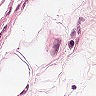
Metastatic tissue present: no